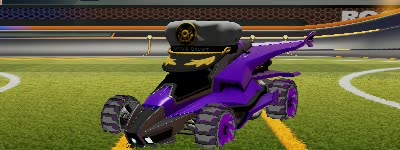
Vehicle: aftershock